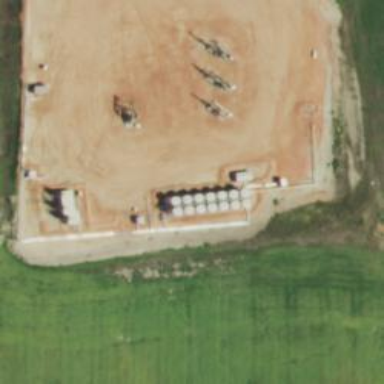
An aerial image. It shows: Storage tank with man-made structure.